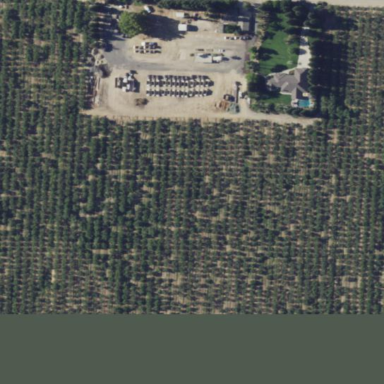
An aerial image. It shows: Almond orchard with rows of almond trees.